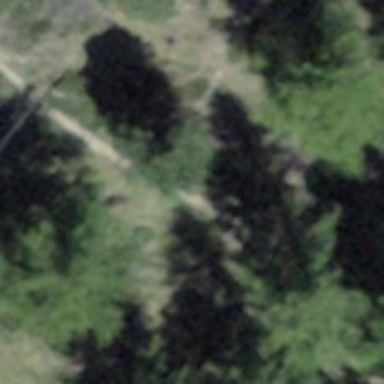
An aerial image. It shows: Unpaved path.